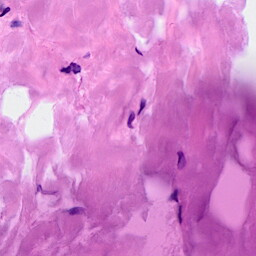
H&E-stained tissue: Breast